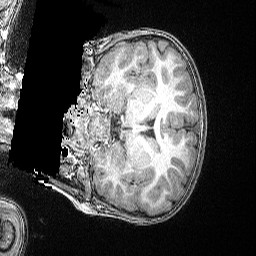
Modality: T1w
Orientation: coronal
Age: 73
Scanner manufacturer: siemens
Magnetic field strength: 3 T
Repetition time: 2.5 s
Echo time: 0.00347 s